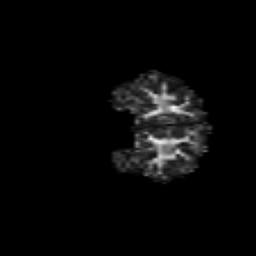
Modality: FA
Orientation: coronal
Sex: female
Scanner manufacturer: siemens
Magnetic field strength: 3 T
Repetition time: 5 s
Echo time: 0.071 s